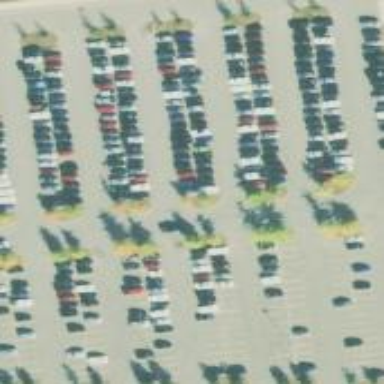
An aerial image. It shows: Asphalt parking aisle road for service vehicles.